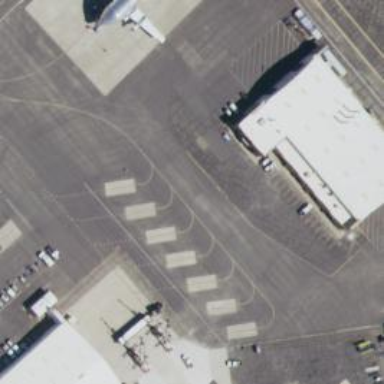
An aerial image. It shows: View of taxiway at the airport.